Question: I'm using this code on my wordpress site but I'm getting odd results. I want to divide the table row into two columns, but I've ended up just gluing an extra bit on the side. what am I doing wrong?
'''
<table>
<tr>
<td style="padding:0px;">
deleted the content to make this less to read
</td>
</tr>
<tr>
<td style="padding:0px;">
this is a test
</td>
<td style="padding:0px;">
as is this
</td>
</tr>
<tr>
<td style="padding:0px;">
deleted the content to make this less to read
</td>
</tr>
<tr>
<td style="padding:0px;">
deleted the content to make this less to read
</td>
</tr>
<tr>
<td style="padding:0px;">
deleted the content to make this less to read
</td>
</tr>
</table>
'''
and I get this weird little bit off the edge rather than the split I want:

Is it something to do with the aligned right image content in the table below possibly?
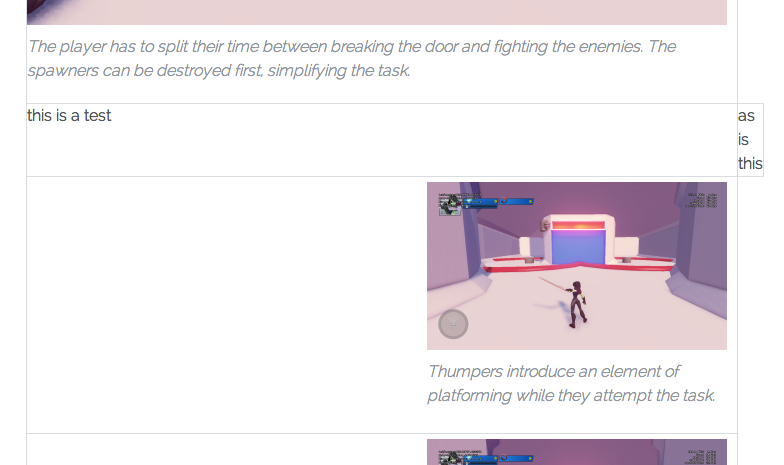
Answer: The number of columns in a table must be constant.
Add 'colspan="2"' to your single cells.